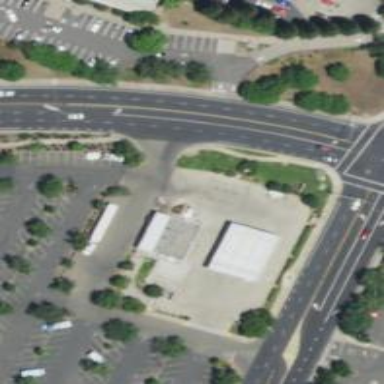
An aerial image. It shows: Convenience shop.